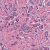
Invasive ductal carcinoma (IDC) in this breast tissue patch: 1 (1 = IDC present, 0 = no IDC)